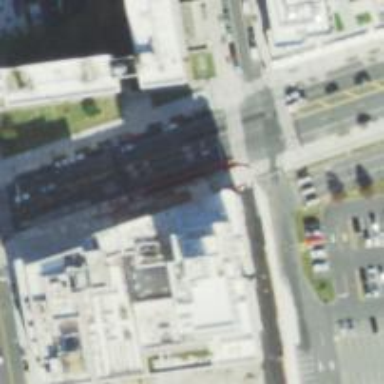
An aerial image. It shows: Secondary road with separate asphalt sidewalk.